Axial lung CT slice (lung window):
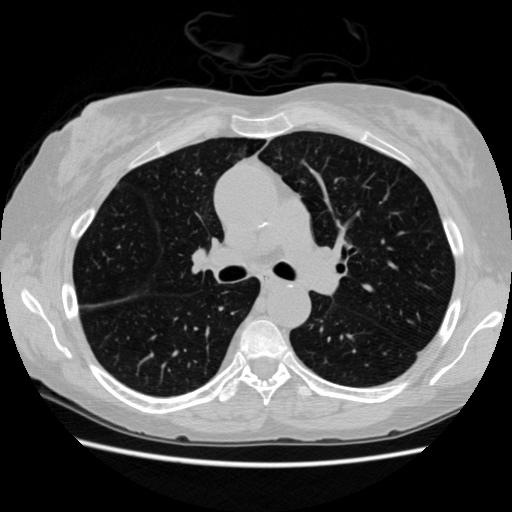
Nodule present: no